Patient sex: M
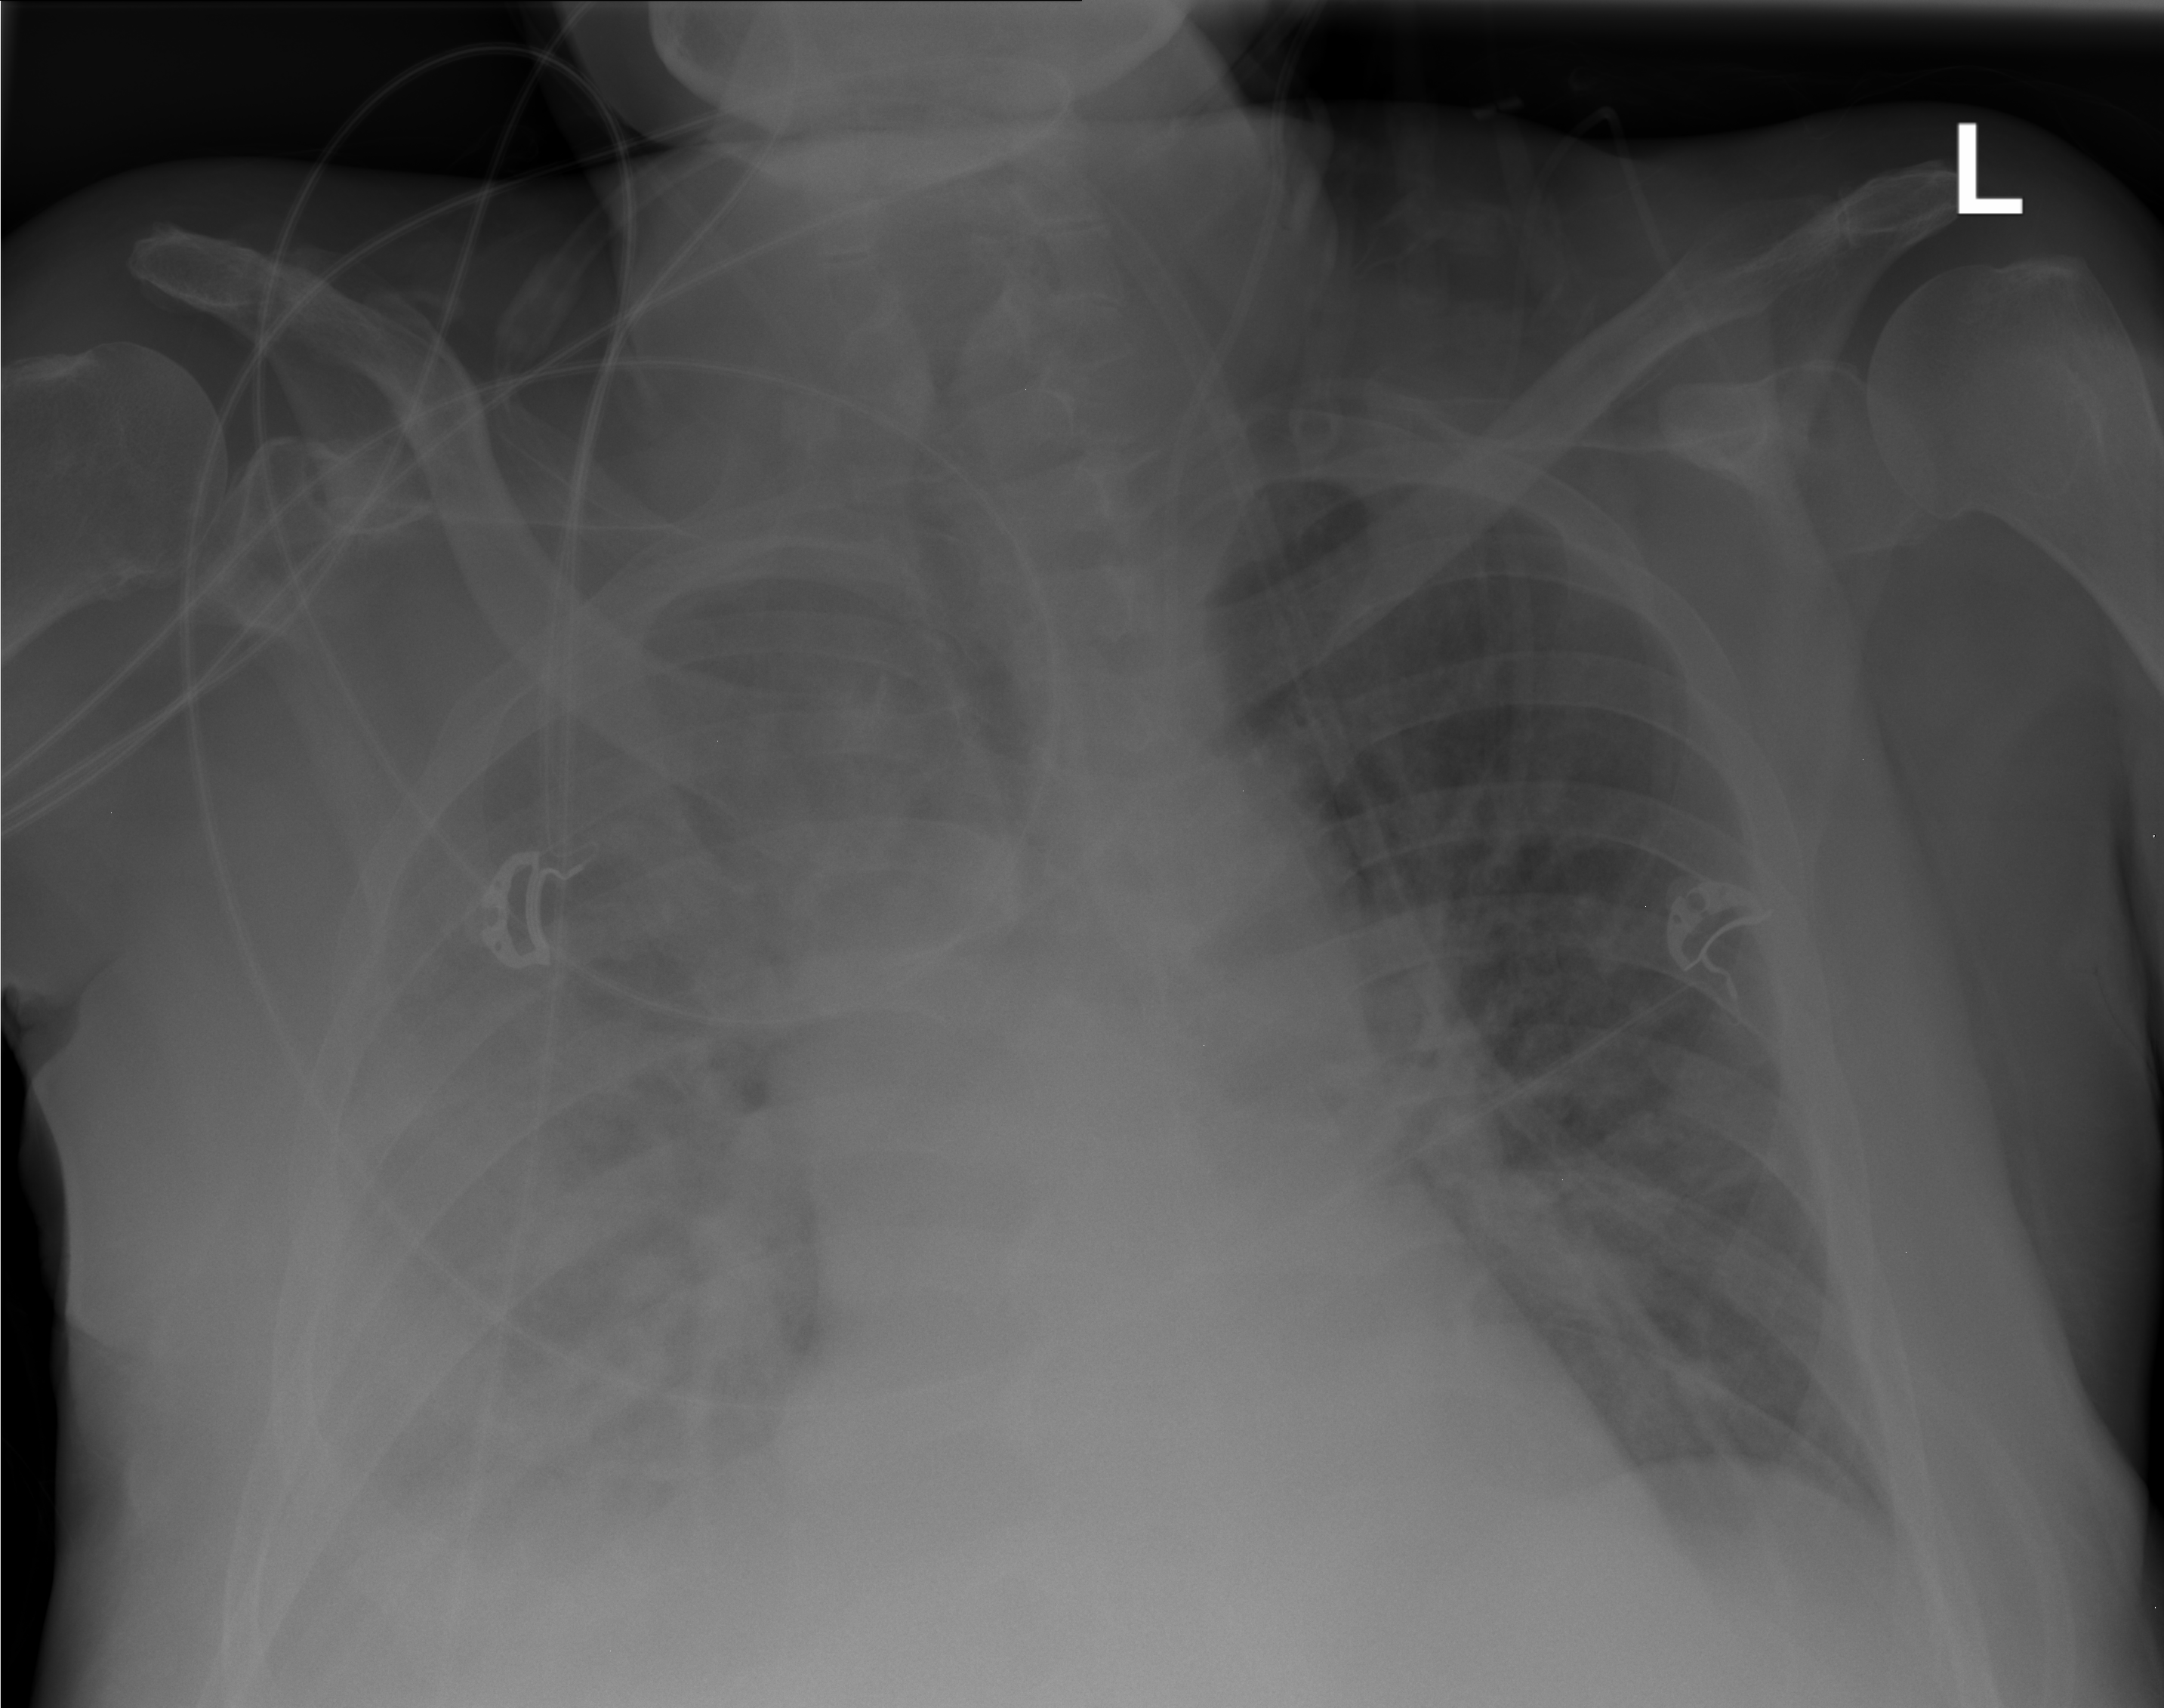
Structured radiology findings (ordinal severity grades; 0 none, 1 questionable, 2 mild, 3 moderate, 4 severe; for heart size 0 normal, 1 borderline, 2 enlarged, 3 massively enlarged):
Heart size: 0
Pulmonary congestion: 0
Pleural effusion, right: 3
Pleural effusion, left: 0
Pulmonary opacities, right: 0
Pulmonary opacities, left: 0
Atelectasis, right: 3
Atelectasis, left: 0